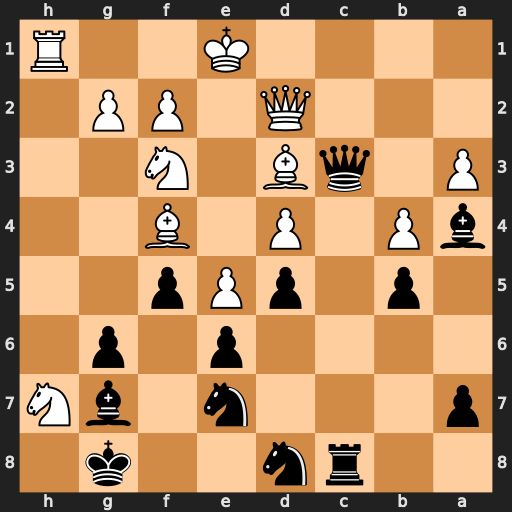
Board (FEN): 2rn2k1/p3n1bN/4p1p1/1p1pPp2/bP1P1B2/P1qB1N2/3Q1PP1/4K2R
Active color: b
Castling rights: K
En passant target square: -
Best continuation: Qa1+ Ke2 Qxh1